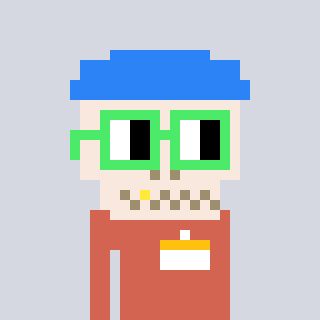
a pixel art character with square light green glasses, a skeleton-hat-shaped head and a peachy-colored body on a cool background